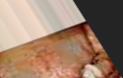
Condition: Caries